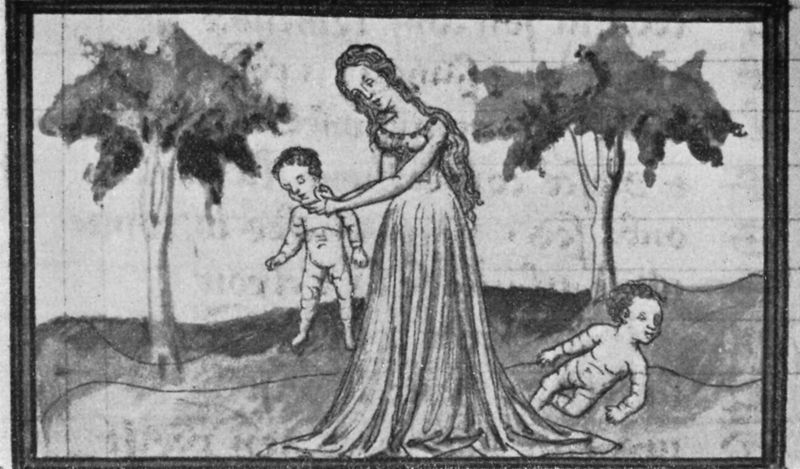
Titel: Le roman de la rose
Institution: Oxford, Bodleian Library
Schlagwörter: baum, himmel, nackt, weiß, bäume, landschaft, mädchen, äste, brust, frankreich, frau, frisur, haar, kleid, schwarz, wiese, arme, bibel, falten, halten, leiche, mord, rahmen, tot, hals, horizont, boden, haare, kind, kinder, papier, liegen, zwei, jungen, baby, gewalt, stämme, bauch, junge, griff, buch, linie, nakt, leblos, seite, illustration, schwarzweiß, text, leichen, mythologie, schlaff, heben, mittelalter, fall, heilige, maria, miniatur, söhne, legende, säugling, würgen, buchmalerei, zwillinge, romulus und remus, erwürgen, nacktes kind, 1400, misericordia, erwürgt, würgt, kinider, lebölos, hilflois